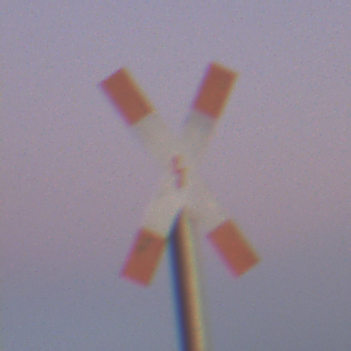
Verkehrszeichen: Andreaskreuz
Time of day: Dawn
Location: Outdoor (RoadRail)
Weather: Clear
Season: NotSpecified
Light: Natural